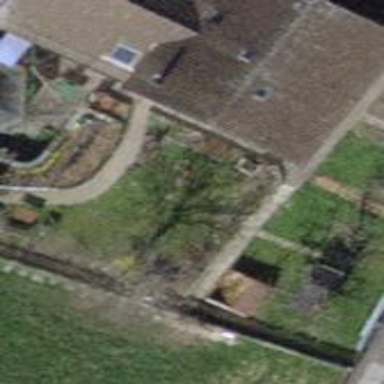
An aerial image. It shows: Semidetached house.